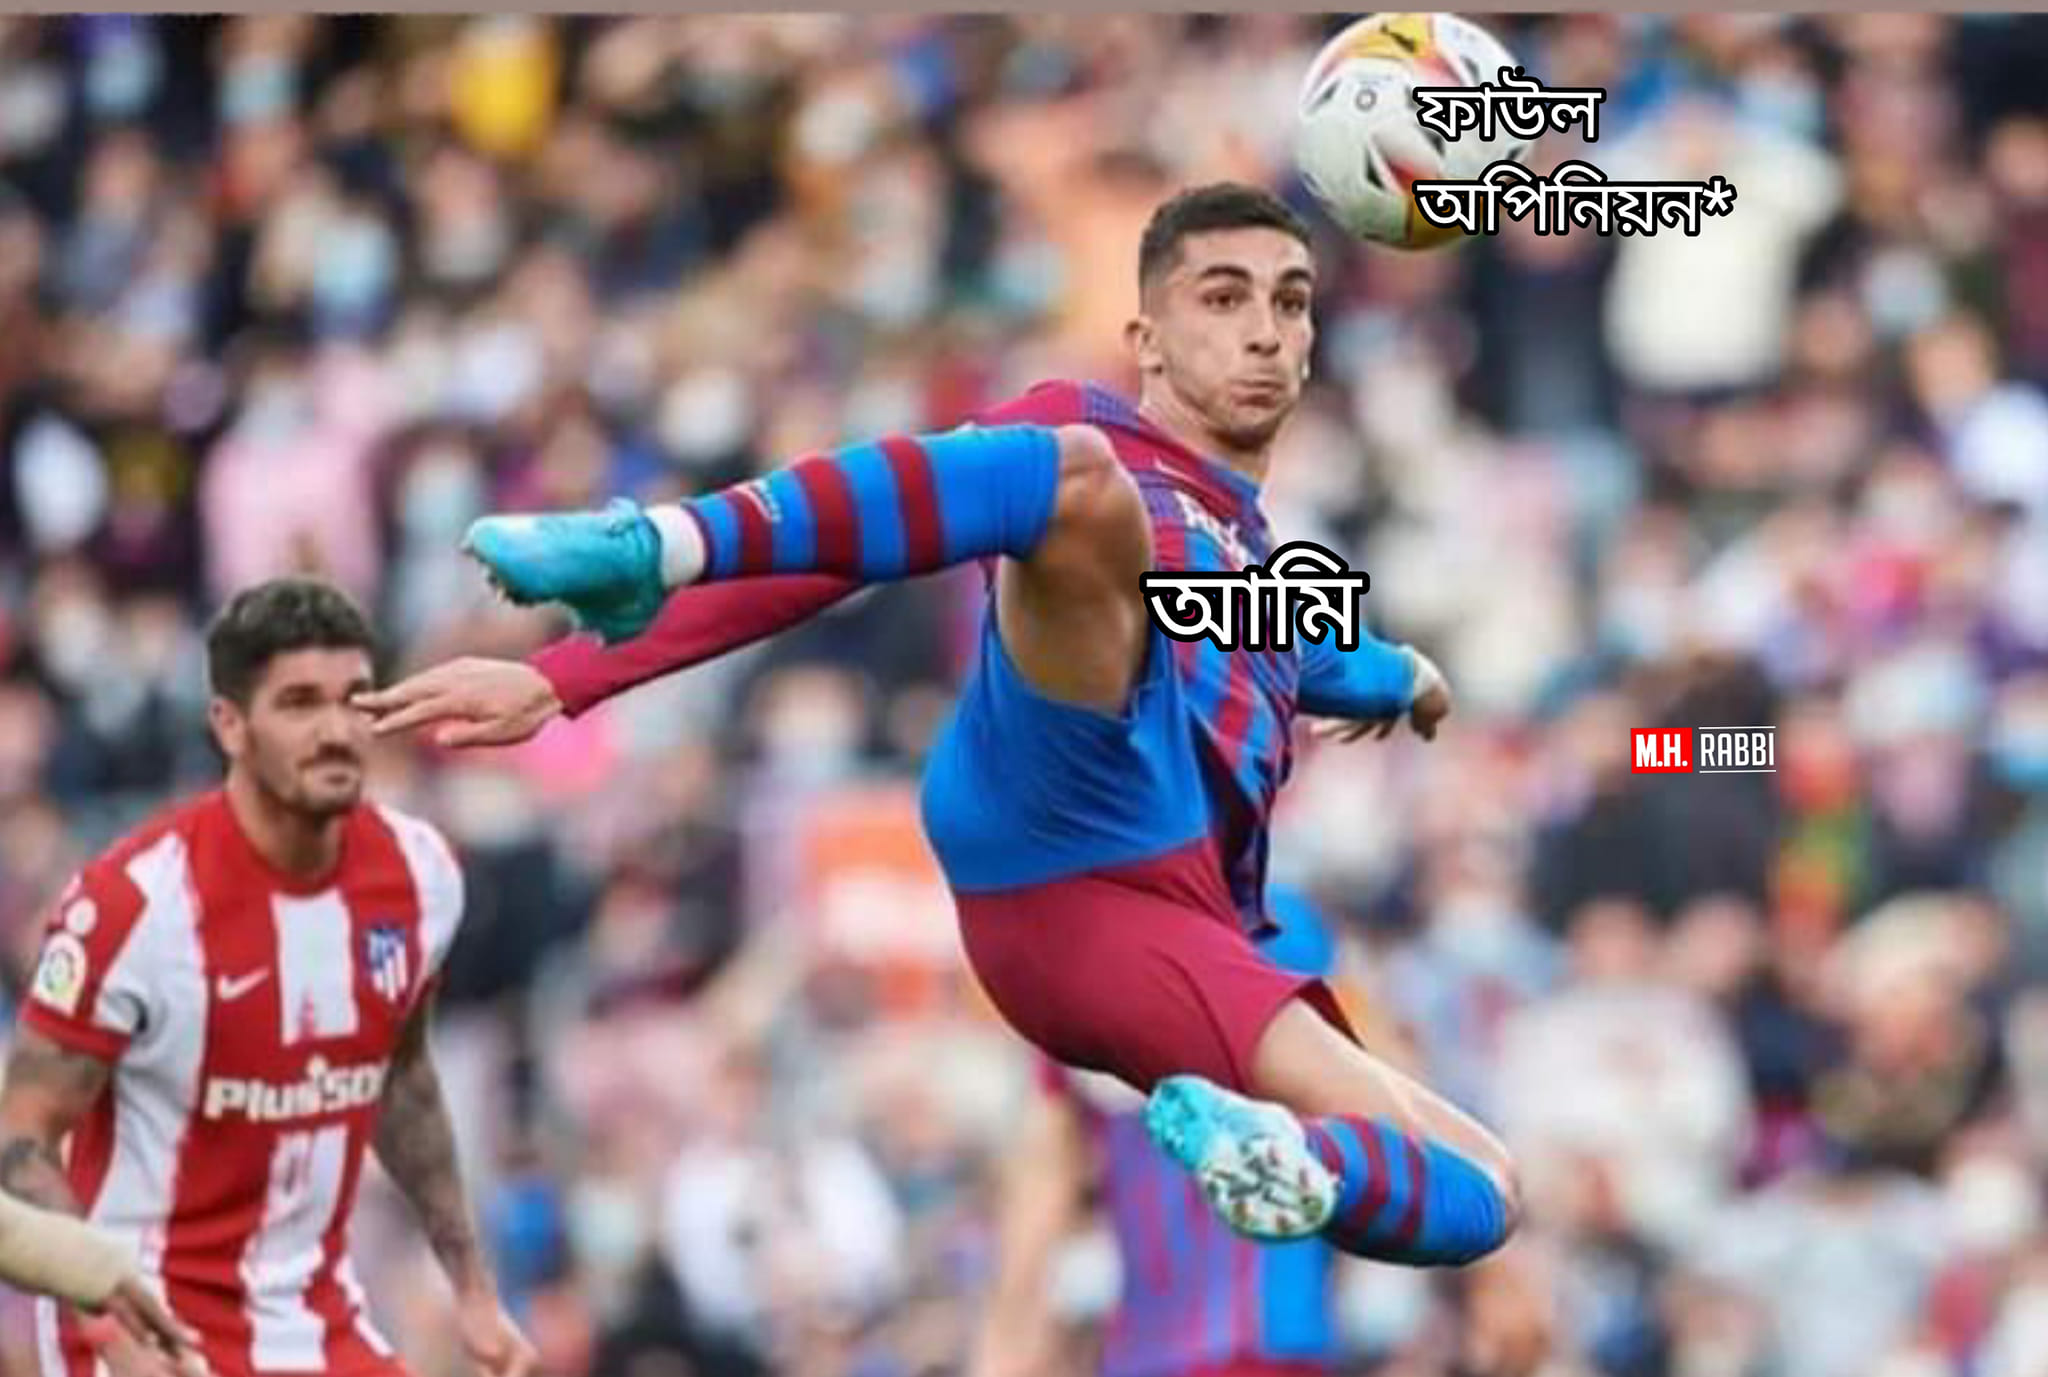
Caption: আমি   ফাউল অপিনিয়ন*
Label: non-hate